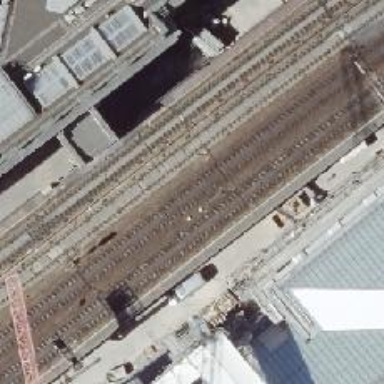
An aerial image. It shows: Railway signal.